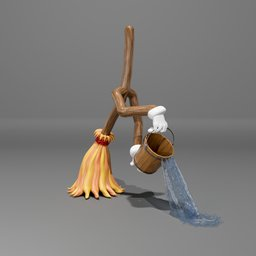
Label: people